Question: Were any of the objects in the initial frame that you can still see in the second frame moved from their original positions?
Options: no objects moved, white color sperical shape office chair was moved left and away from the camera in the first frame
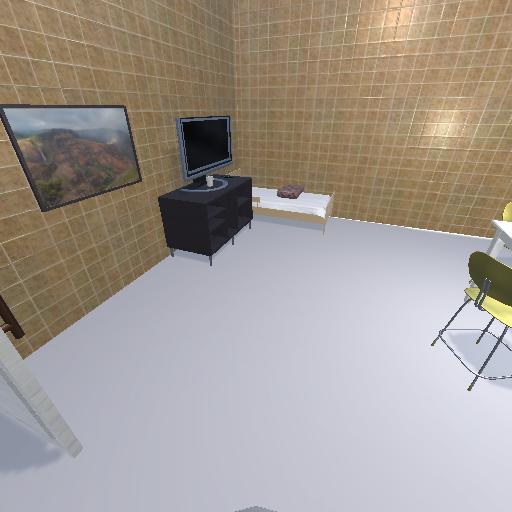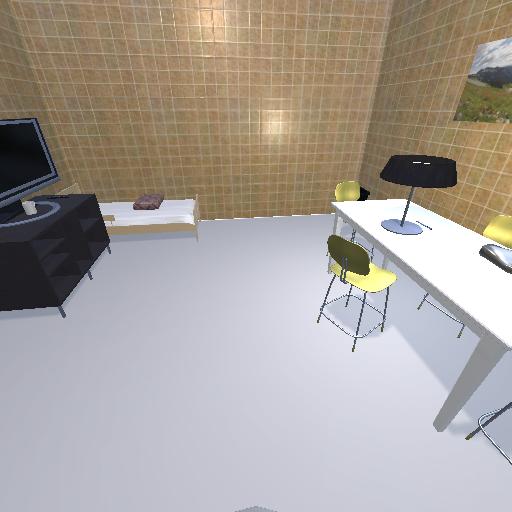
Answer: no objects moved